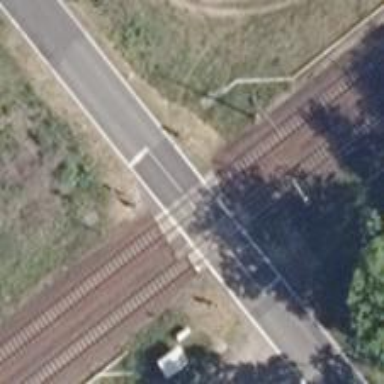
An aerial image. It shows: Railway level crossing.